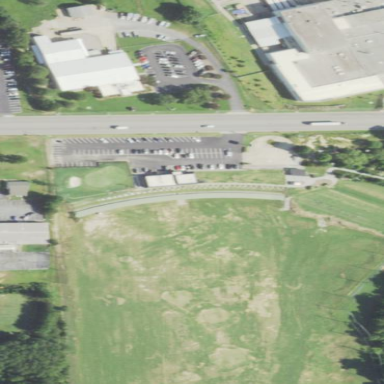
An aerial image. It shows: Grassy area designated for driving range golf.